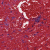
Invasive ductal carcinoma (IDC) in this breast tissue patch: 0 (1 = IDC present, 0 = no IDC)